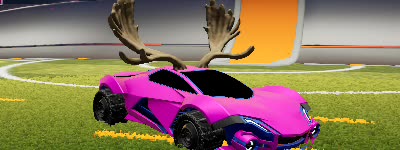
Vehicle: werewolf